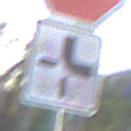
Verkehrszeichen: VerlaufVorfahrtsstrasse4
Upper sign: Stop
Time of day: MorningAfternoon
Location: Outdoor (Urban)
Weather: PartlyCloudy
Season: NotSpecified
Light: Natural